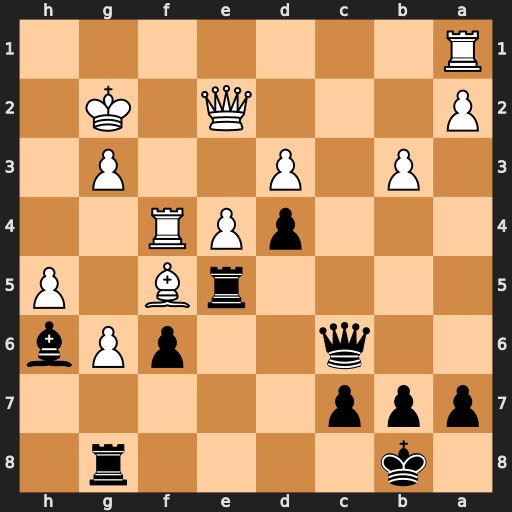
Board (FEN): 1k4r1/ppp5/2q2pPb/4rB1P/3pPR2/1P1P2P1/P3Q1K1/R7
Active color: b
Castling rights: -
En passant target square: -
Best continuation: Bxf4 gxf4 Rxf5